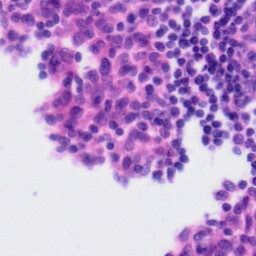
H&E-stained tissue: Tonsil